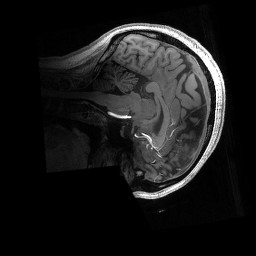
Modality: T1w
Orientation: sagittal
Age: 26
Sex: female